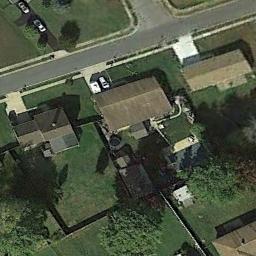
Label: medium_residential